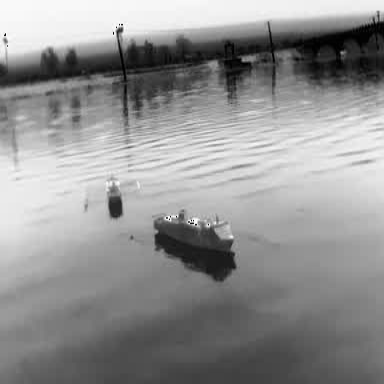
There is a liner in the infrared image.